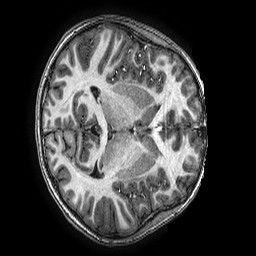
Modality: T1w
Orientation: axial
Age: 12
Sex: female
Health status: ill
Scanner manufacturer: ge
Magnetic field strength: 3 T
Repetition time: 0.00766 s
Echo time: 0.003476 s